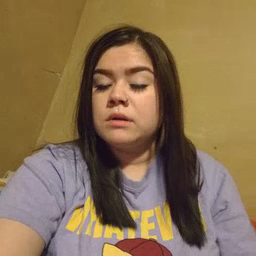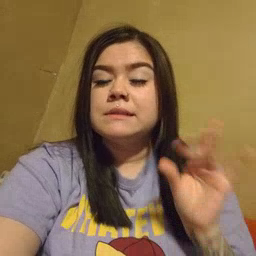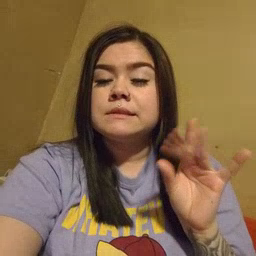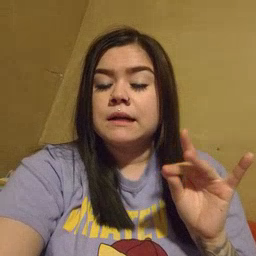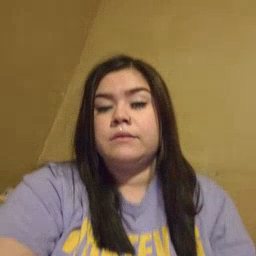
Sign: sticky